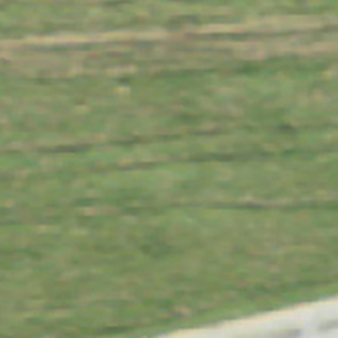
Label: other